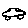
Label: car